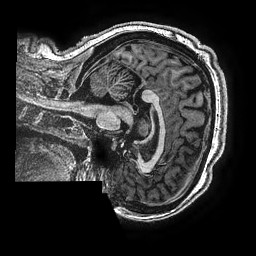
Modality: T1w
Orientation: sagittal
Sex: female
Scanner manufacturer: ge
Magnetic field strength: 3 T
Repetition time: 0.00766 s
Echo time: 0.003476 s